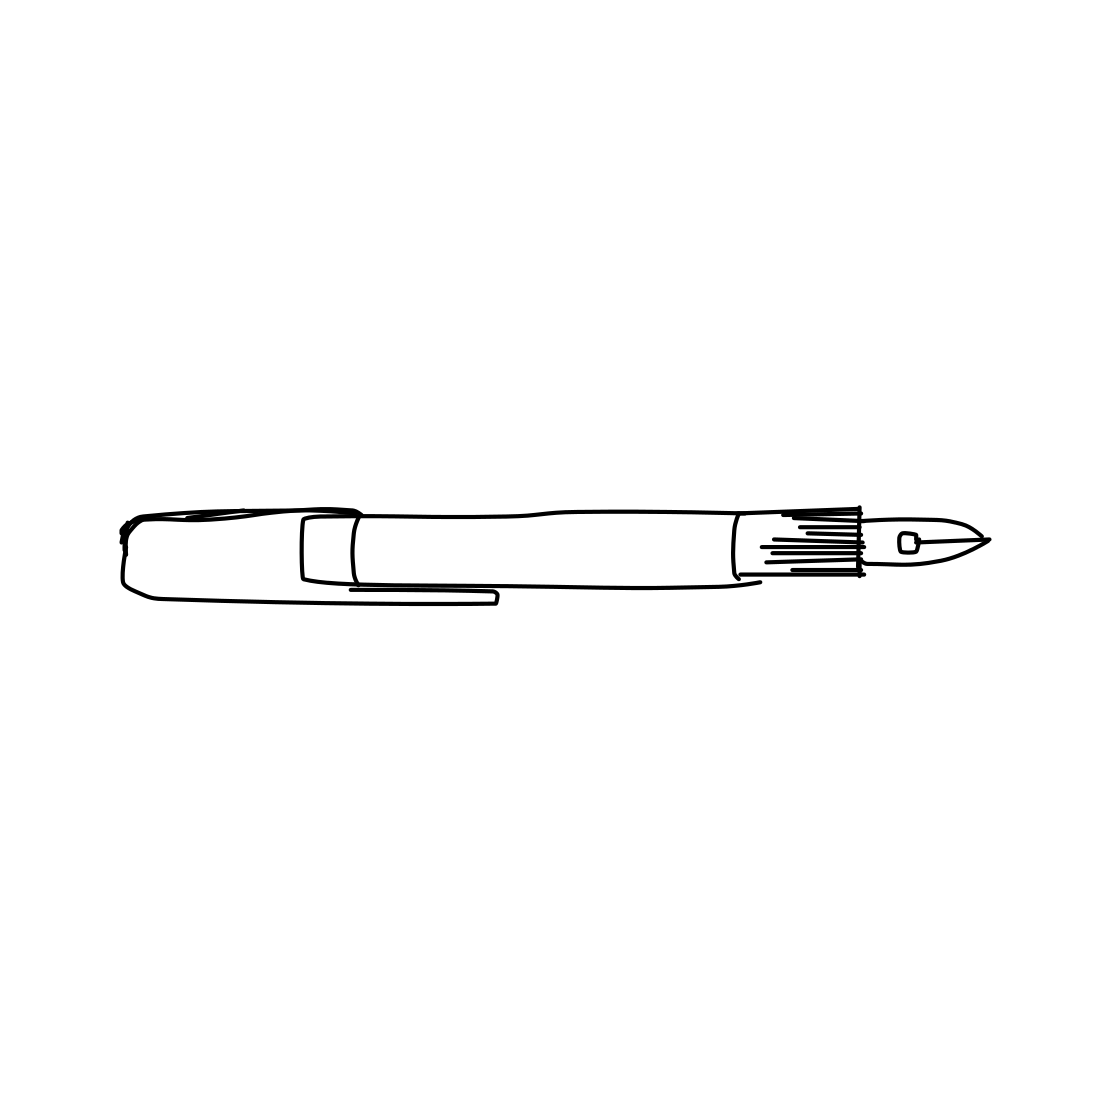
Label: pen